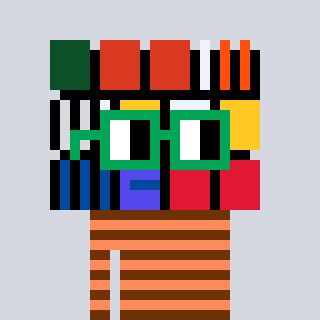
a pixel art character with square green glasses, a abstract-shaped head and a peachy-colored body on a cool background